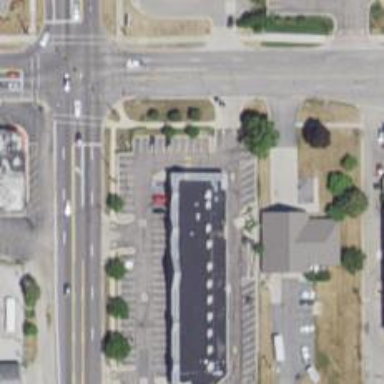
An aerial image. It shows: Convenience shop.